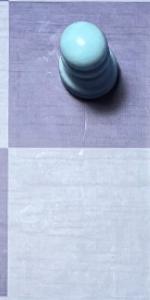
Label: Empty